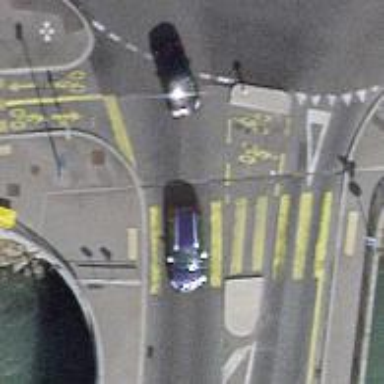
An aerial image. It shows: Uncontrolled crossing with pedestrian island.